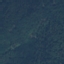
Land use / land cover: Forest